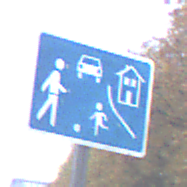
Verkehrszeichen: BeginnVerkehrsberuhigterBereich
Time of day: SunriseSunset
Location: Outdoor (Urban)
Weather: PartlyCloudy
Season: NotSpecified
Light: Natural